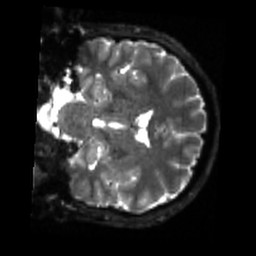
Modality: sbref
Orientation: coronal
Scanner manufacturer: siemens
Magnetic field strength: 3 T
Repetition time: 4 s
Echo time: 0.0594 s